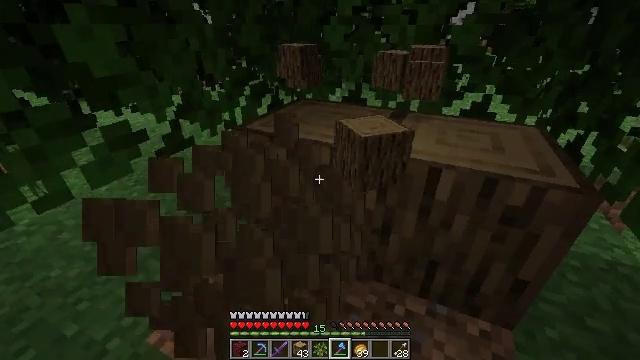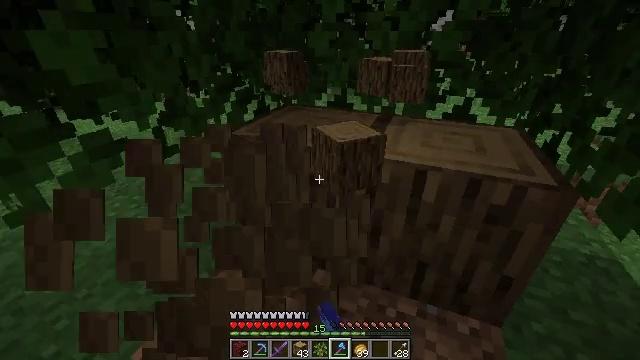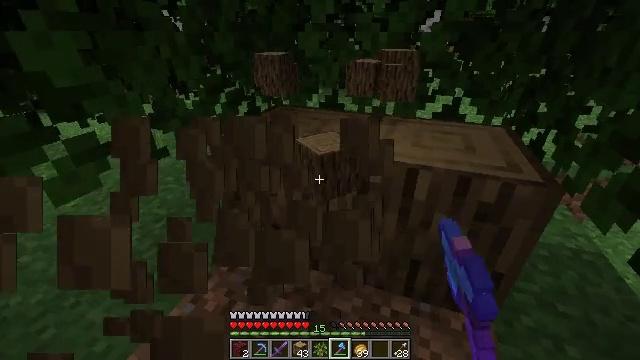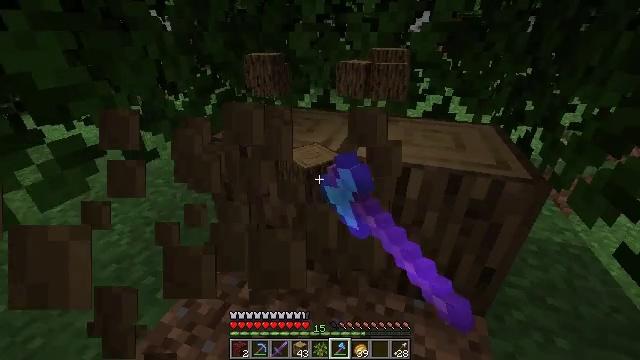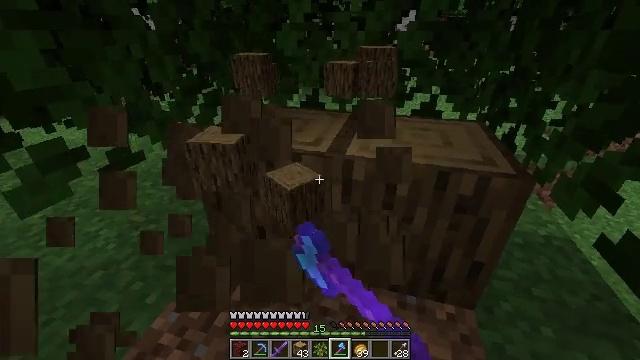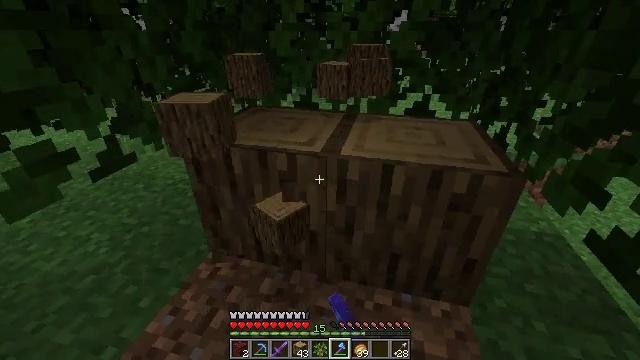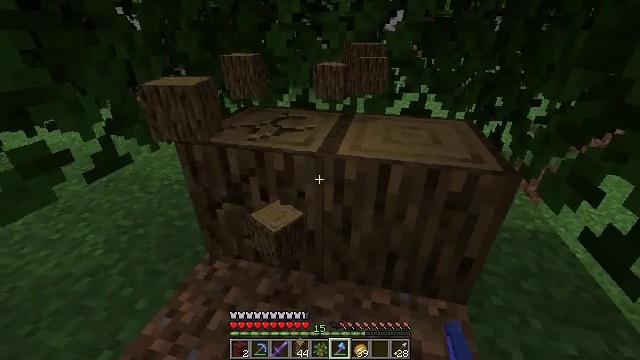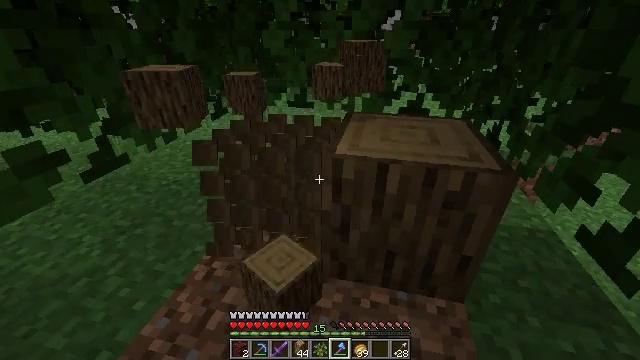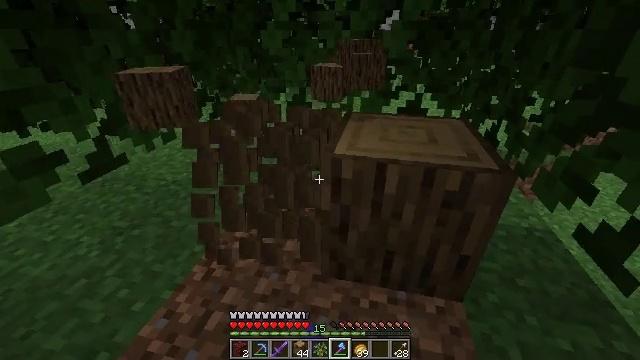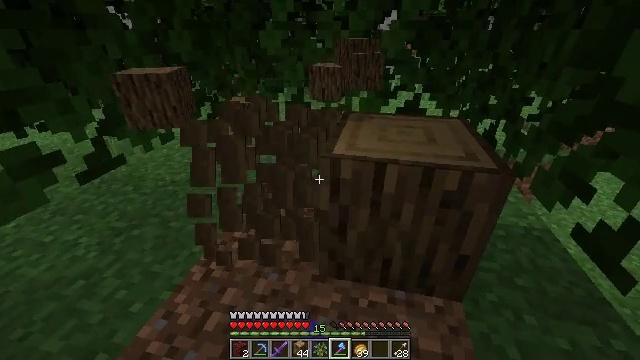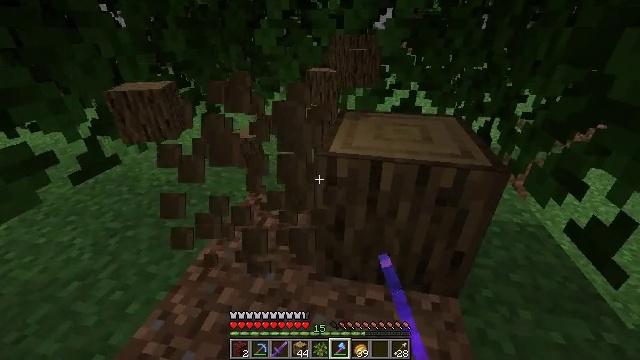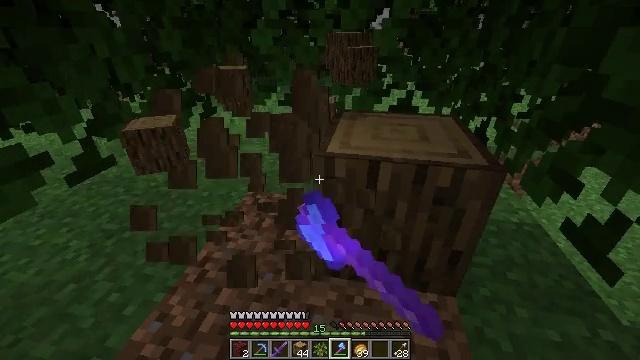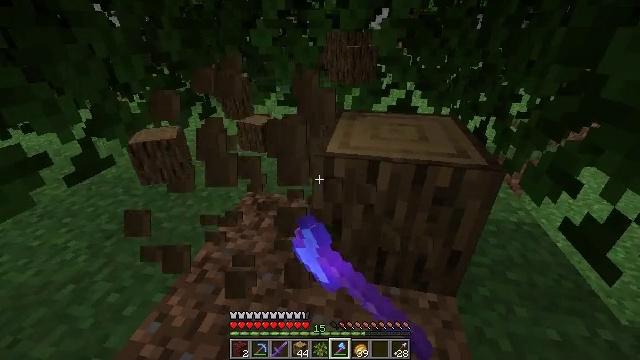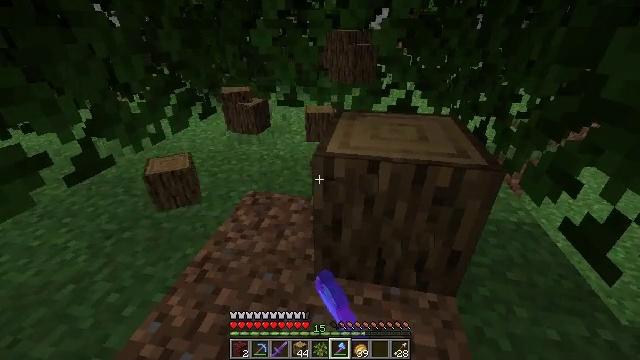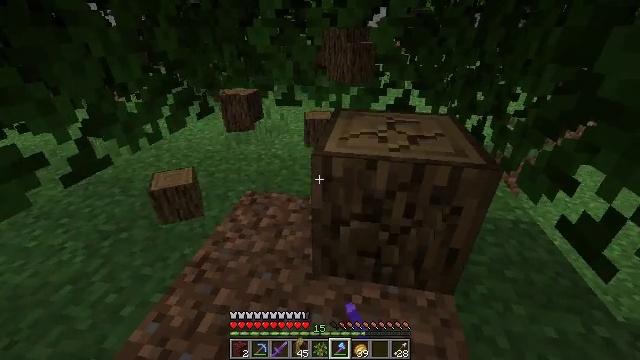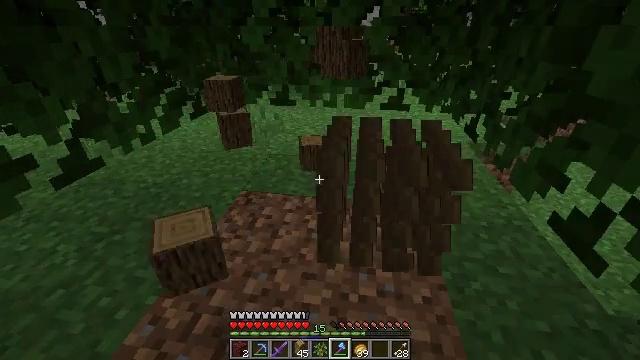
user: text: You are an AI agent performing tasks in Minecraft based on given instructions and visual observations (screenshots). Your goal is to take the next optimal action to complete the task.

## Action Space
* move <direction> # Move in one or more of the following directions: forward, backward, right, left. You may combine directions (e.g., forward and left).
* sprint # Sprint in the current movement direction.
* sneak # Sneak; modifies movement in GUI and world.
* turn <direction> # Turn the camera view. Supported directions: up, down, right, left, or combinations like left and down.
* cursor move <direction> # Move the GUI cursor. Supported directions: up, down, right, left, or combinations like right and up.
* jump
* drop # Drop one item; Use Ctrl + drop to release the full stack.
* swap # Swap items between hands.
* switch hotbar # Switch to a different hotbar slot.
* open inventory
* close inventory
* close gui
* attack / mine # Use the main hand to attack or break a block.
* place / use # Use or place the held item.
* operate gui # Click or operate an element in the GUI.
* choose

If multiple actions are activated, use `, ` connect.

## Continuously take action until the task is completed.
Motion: motion action
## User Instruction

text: Collect oak log for crafting.
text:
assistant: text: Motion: turn right and up, attack / mine
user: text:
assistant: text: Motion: turn right, attack / mine
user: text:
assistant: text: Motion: turn right, attack / mine
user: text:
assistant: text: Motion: turn right, attack / mine
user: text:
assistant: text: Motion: turn right, attack / mine
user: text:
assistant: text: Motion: attack / mine
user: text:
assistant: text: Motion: attack / mine
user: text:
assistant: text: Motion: attack / mine
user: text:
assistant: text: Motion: attack / mine
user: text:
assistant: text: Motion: attack / mine
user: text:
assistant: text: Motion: attack / mine
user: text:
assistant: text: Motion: attack / mine
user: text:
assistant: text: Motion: attack / mine
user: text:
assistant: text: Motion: attack / mine
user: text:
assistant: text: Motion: turn right, attack / mine
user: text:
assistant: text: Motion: turn right, attack / mine
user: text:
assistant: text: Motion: turn right, attack / mine
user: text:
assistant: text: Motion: attack / mine
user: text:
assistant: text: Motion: attack / mine
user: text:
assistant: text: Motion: attack / mine